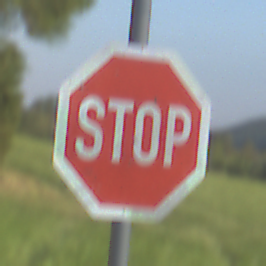
Verkehrszeichen: Stop
Umgebung: Outdoor, Nature
Tageszeit: MorningAfternoon
Wetter: PartlyCloudy
Licht: Natural
Jahreszeit: NotSpecified
Kontrast: HighContrast